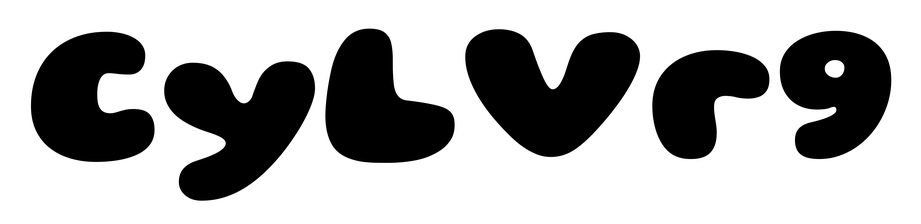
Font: Gluten_Black